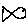
Label: fish